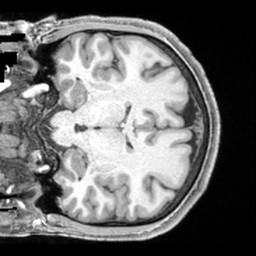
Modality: T1w
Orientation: coronal